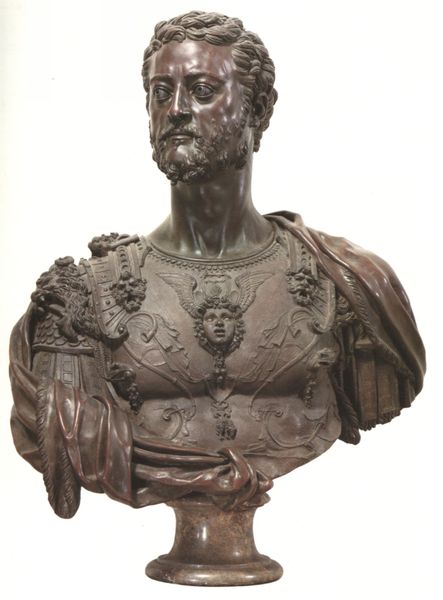
Titel: Büste des Herzogs Cosimos I.
Künstler: Benvenuto Cellini
Institution: Florenz, Bargello
Schlagwörter: flügel, kopf, mann, braun, marmor, profil, tuch, bart, augen, gesicht, sockel, stehen, stein, haare, locken, engel, büste, metall, oberkörper, soldat, rüstung, rom, verziert, römer, krieger, feldherr, legionär